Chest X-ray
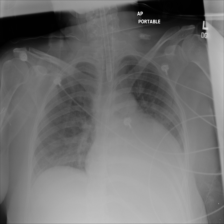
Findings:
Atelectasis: negative
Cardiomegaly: negative
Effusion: negative
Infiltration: negative
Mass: negative
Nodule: negative
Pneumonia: negative
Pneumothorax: negative
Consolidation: positive
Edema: negative
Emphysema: negative
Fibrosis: negative
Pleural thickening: negative
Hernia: negative